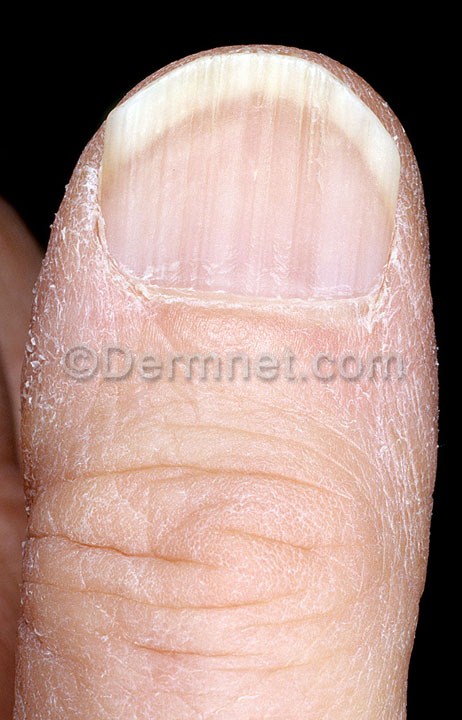
Disease: Nail Fungus and other Nail Disease